Question: In my log_attendance table there are record of employees, i'd like to get only employees which have mu 3 and 4 on their I(in) and O(out), for example on this table, i will get garcia, arena, imperial and macandil records only, because they have mu 3 and 4.

'''
SELECT
Emp_name,
loc,
dept_name,
DATE(CheckTime) AS date,
TIME(CheckTime) AS time,
CheckType AS type,
mu AS device,
COUNT(*) AS summary
FROM
log_attendance
WHERE DATE(CheckTime) = '2015-05-27'
AND loc_id = 1
AND mu IN (3, 4)
GROUP BY Userid,
mu
ORDER BY dept_id, Emp_name,
mu DESC
'''
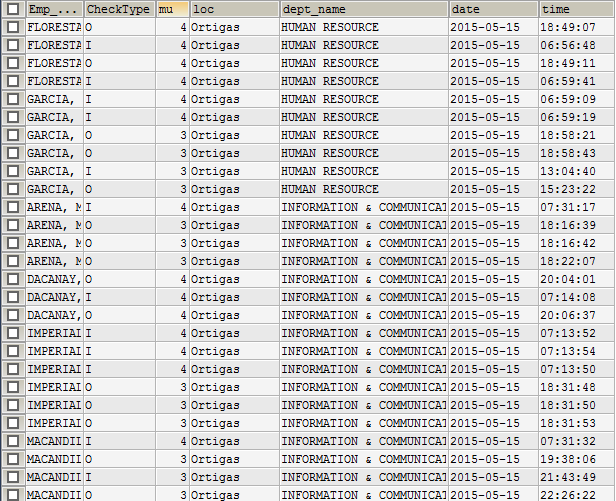
Answer: There are couple of different query patterns that will return the specified result. Assuming that 'Emp_name' is the unique identifier for an employee, and you want to return rows for an employee, if there are at least two rows with that 'Emp_name', and at least one of those rows has 'mu' value of '3', and at least one of the rows has an 'mu' value of '4'.
We're ignoring the "date" and "time" columns. We're a little suspicious that there may be some conditions, as yet unstated, on those columns as well.
(If we can understand and accurately describe the specification, the battle is half won.)
There's a couple of approaches.
One of the easiest to understand is to use an 'EXISTS' predicate to test for the existence of another row. Here's a way to get a distinct list of 'Emp_name' that satisfy the specification.
'''
SELECT a.Emp_name
FROM log_attendance a
WHERE a.mu = '3'
AND EXISTS ( SELECT 1
FROM log_attendance o
WHERE o.Emp_name = a.Emp_name
AND o.mu = '4'
)
GROUP BY a.Emp_name
'''
If all we need is the 'Emp_name', we're done. But if we want to return all the rows for those 'Emp_name', we can use that result in a join operation. To do that, we can wrap the query in parens, and use it as an inline view, reference it in the 'FROM' clause in place of a table. For example:
'''
SELECT d.Emp_name
, d.loc
, d.dept_name
, DATE(d.CheckTime) AS 'date'
, TIME(d.CheckTime) AS 'time'
, d.CheckType AS 'type'
, d.mu AS 'device'
FROM (
-- the query from above goes here, between parens
SELECT a.Emp_name
FROM log_attendance a
WHERE a.mu = '3'
AND EXISTS ( SELECT 1
FROM log_attendance o
WHERE o.Emp_name = a.Emp_name
AND o.mu = '4'
)
) e
JOIN log_attendance d
ON d.Emp_name = e.Emp_name
ORDER BY d.Emp_name, d.CheckTime
'''
This will return all the detail rows for the 'Emp_name' that meet the specified criteria.
We can't add an aggregate function e.g. 'COUNT(*)' to the 'SELECT' list without collapsing all the rows into a single row. Before we do that, we need to understand what we're trying to return.
Do we want to return just a count of the rows for each of those 'Emp_name'? Or a combined count of all rows for those 'Emp_name'? Do we want a count of 'mu=3' rows and a count of 'mu=4' rows for those 'Emp_name'? How we write the query depends on what resultset we want to return.
There are several other approaches to getting the list of 'Emp_name' that have both 'mu=3' and 'mu-4' rows.
We could get all the rows that have 'mu=3' or 'mu=4', then group those rows by 'Emp_name', and the count the distinct values that appear in 'mu' for each 'Emp_name', and exclude all rows where that count is not equal to 2. For example:
'''
SELECT a.Emp_name
FROM log_attendance a
WHERE a.mu IN (3,4)
GROUP BY a.Emp_name
HAVING COUNT(DISTINCT a.mu) = 2
'''
(This pattern is also suited for other cases, such as listing 'Emp_name' that have at least two out of three possible values of 'mu'.)
This query could be used also be used as an inline view, the same as the previous query.
'''
SELECT d.Emp_name
, d.loc
, ...
FROM ( SELECT a.Emp_name
FROM log_attendance a
WHERE a.mu IN (3,4)
GROUP BY a.Emp_name
HAVING COUNT(DISTINCT a.mu) = 2
) e
JOIN log_attendance d
ON d.Emp_name = e.Emp_name
ORDER BY d.Emp_name, d.CheckTime
'''
We could also use a query that has two 'EXISTS' predicates to return an equivalent result, for example:
'''
SELECT d.Emp_name
, d.
FROM log_attendance d
WHERE EXISTS ( SELECT 1
FROM log_attendance a
WHERE a.mu = 3
AND a.Emp_name = d.Emp_name
)
AND EXISTS ( SELECT 1
FROM log_attendance b
WHERE b.mu = 3
AND b.Emp_name = d.Emp_name
)
'''
We could obtain an equivalent result using two 'Emp_name IN (subquery)' predicates, with one subquery returning a list of Emp_name that have 'mu=3' rows, and the other subquery returning a list of Emp_name that have 'mu=4' rows.
Note that the queries demonstrated here return all rows for the 'Emp_name', not just the mu=3 and mu=4 rows. If that's part of the specification, we can add an appropriate predicate to filter out the rows we don't want to return.
And this is not an exhaustive list, there are couple of other query patterns we could use.